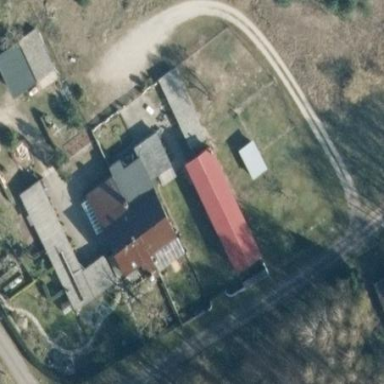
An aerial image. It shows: Farmyard area.